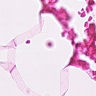
Metastatic tissue present: no